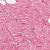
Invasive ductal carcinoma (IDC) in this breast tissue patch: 0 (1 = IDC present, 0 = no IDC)